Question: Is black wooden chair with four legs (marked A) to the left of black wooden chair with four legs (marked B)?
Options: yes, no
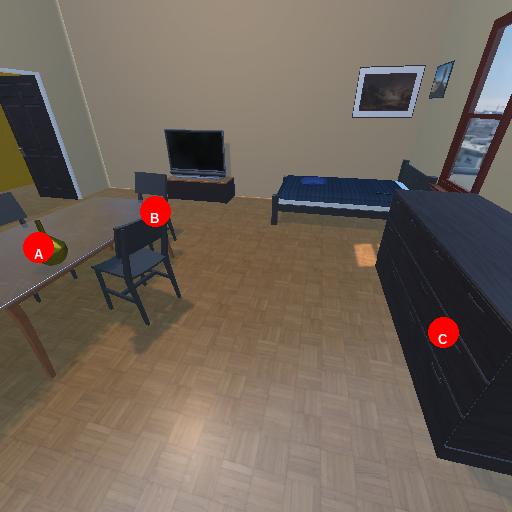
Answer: yes